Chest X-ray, PA view. Patient: 47 years old, sex F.
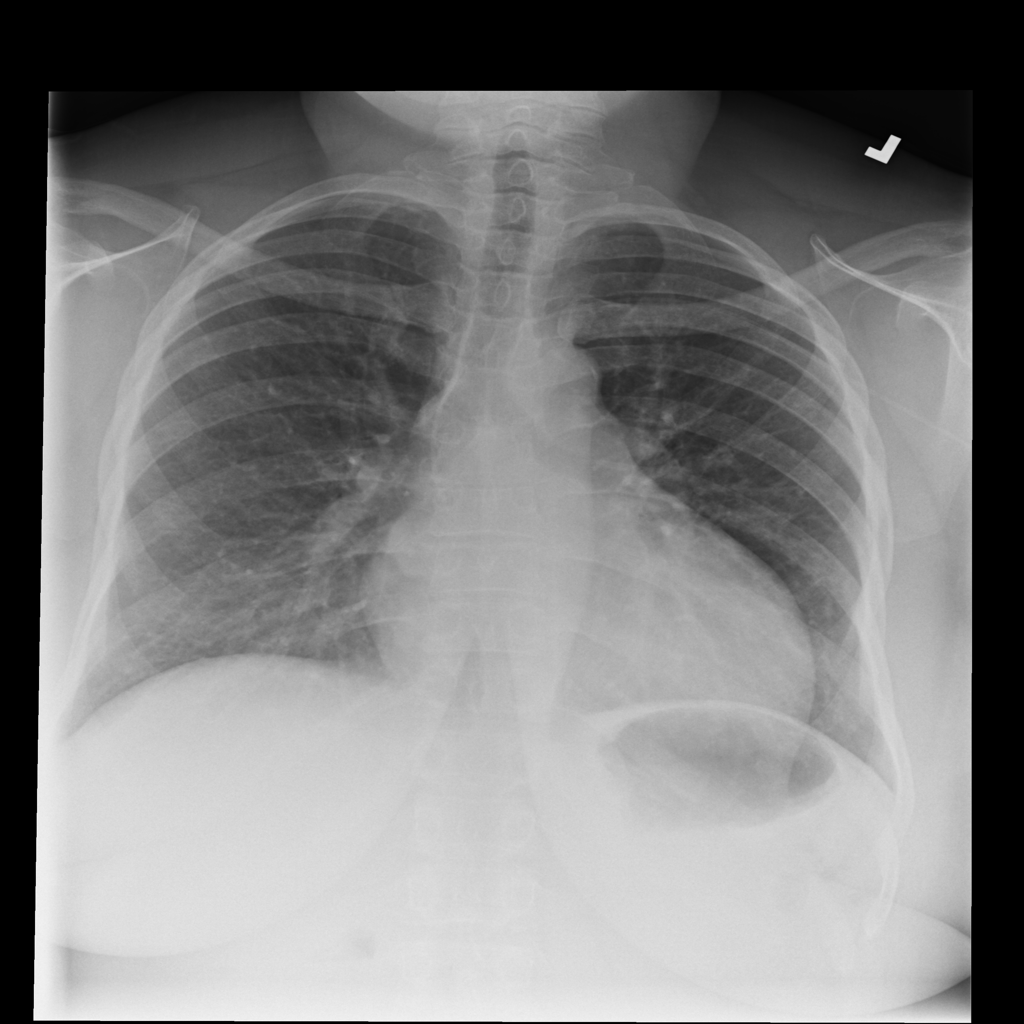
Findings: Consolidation